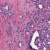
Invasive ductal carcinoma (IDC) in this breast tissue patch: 1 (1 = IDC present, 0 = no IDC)